Interaction volume radius: 10 \u00c5
Interaction volume height: 30 \u00c5
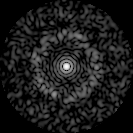
Disorder parameter: 0.8287